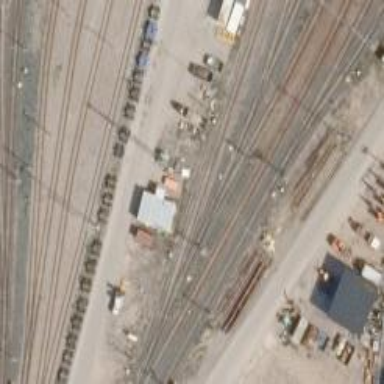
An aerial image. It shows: Railway signal.